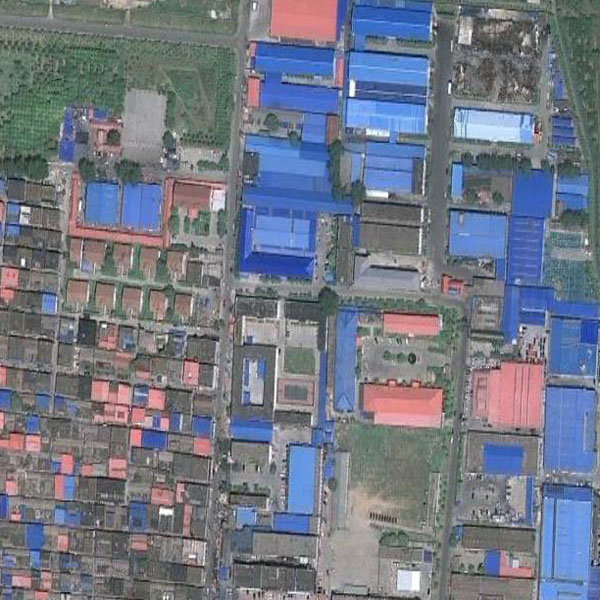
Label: Industrial